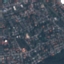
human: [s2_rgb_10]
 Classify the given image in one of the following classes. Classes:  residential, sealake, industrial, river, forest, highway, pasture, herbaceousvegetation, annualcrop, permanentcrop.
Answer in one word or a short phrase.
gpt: Residential